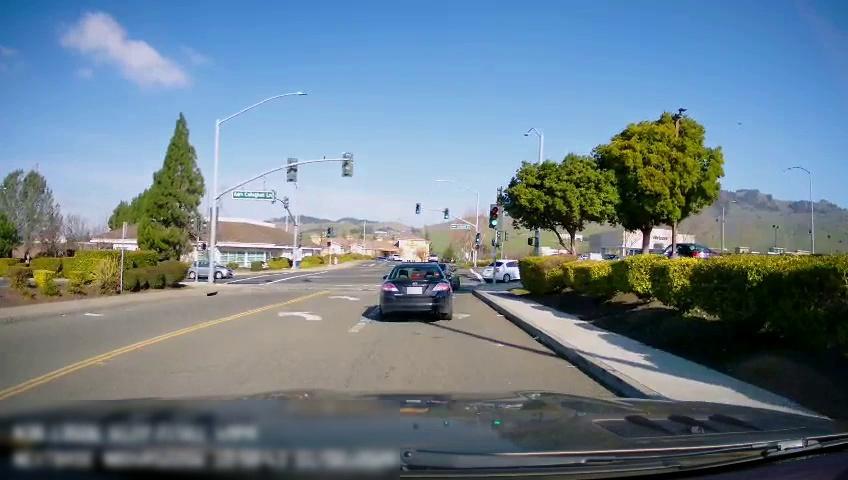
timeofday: Day
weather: Sunny
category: Drivable Space
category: Vehicles | Car
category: Vehicles | Car
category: Vehicles | Car
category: Vehicles | Car
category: Vehicles | SUV
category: Vehicles | Car
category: Lanes | Current Lane
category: Lanes | Alternate Lane
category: Lanes | Current Lane
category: Traffic | Lights
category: Traffic | Lights
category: Traffic | Lights
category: Traffic | Lights
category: Traffic | Lights
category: Traffic | Signs
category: Traffic | Signs
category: Traffic | Lights
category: Traffic | Lights
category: Traffic | Signs
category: Traffic | Lights
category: Traffic | Lights
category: Traffic | Lights